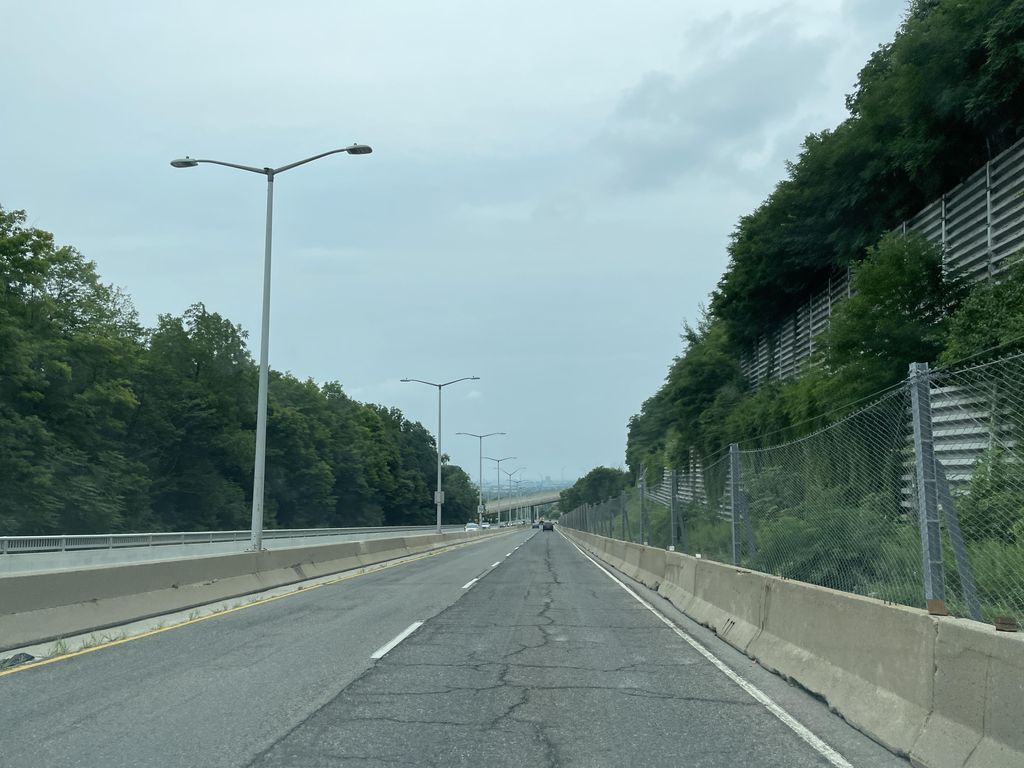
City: hamilton